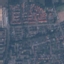
Land use / land cover class: Residential